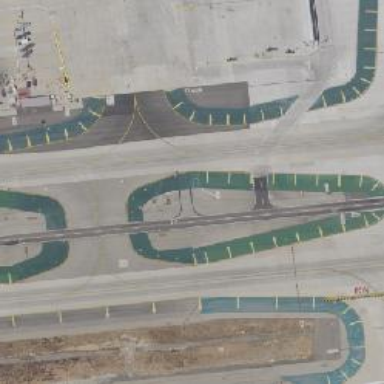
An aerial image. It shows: View of taxiway at the airport.